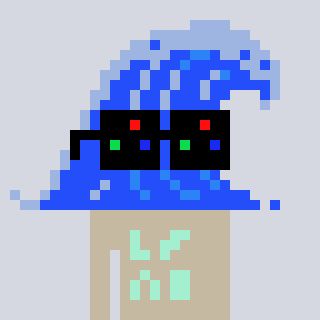
a pixel art character with square black sunglasses, a wave-shaped head and a bege-colored body on a cool background